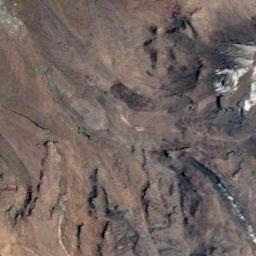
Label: mountain